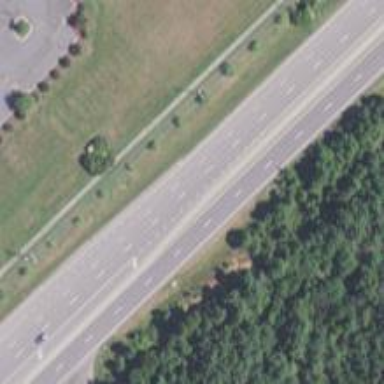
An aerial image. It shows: Primary highway.